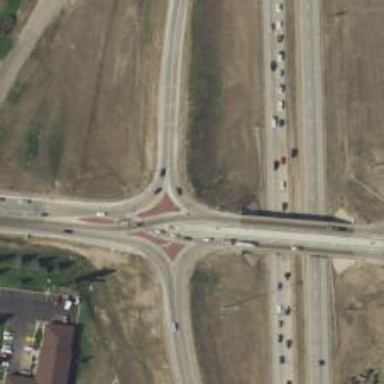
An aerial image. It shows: Motorway link at diverging diamond interchange (DDI) junction.